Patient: sex F, age 41
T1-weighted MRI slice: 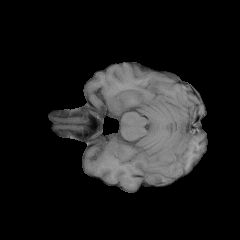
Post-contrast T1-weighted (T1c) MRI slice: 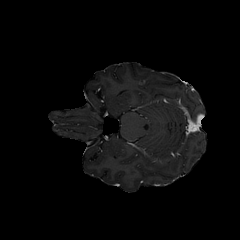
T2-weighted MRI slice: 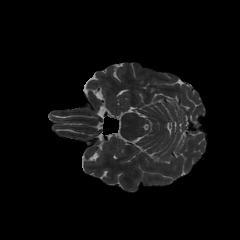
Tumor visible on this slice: no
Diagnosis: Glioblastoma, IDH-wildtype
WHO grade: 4